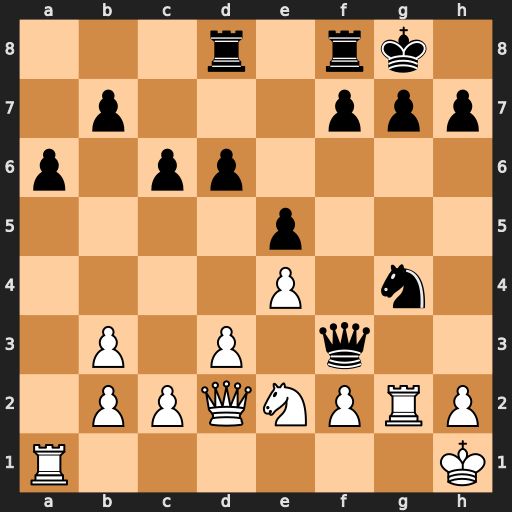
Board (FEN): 3r1rk1/1p3ppp/p1pp4/4p3/4P1n1/1P1P1q2/1PPQNPRP/R6K
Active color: w
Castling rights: -
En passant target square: -
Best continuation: Ng1 Nxf2+ Qxf2 Qxf2 Rxf2